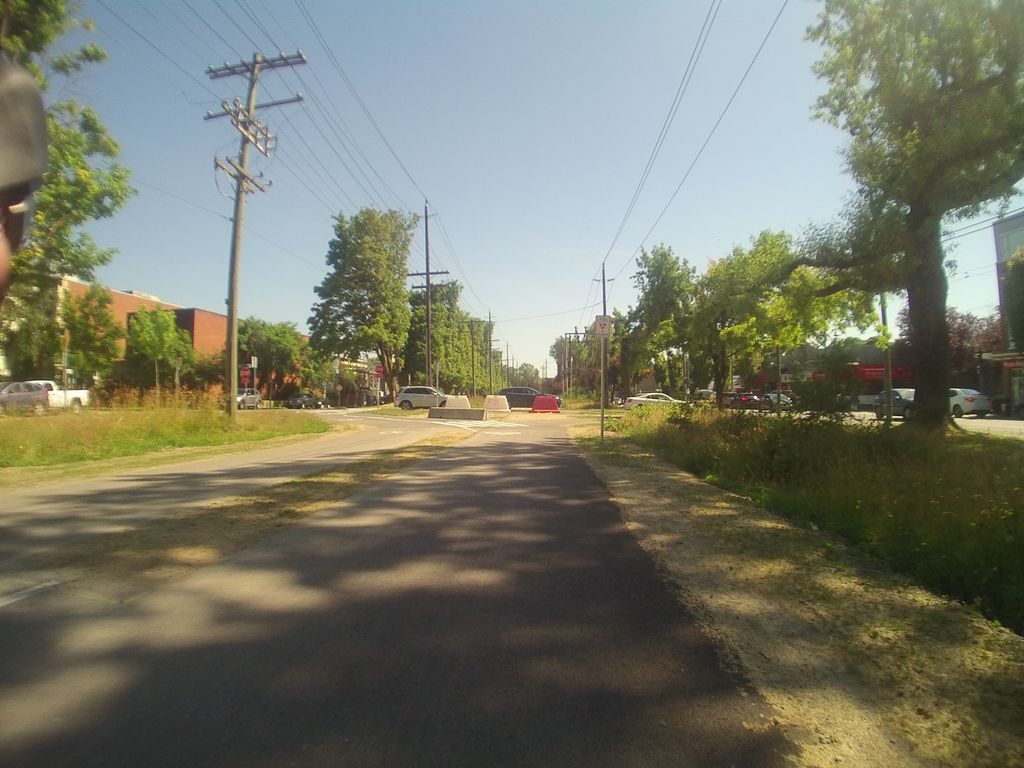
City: vancouver